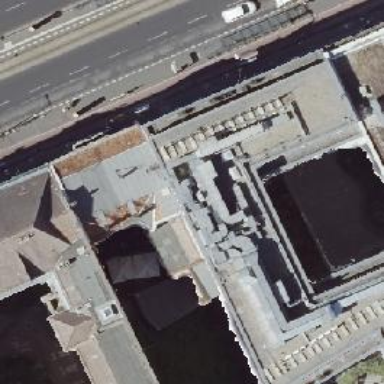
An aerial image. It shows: Building with ridge on the roof.